Question: I like working on my schema directly within a database diagram. From there, you can set table properties, column properties, add columns, remove, etc. (in addition to, of course, being able to easily define relationships).
However, it doesn't seem to be possible to insert a column at the end of a table's columns or to reposition existing columns. I can insert a column by selecting an existing column and right-clicking > "Insert Column", but that column always appears above the selected column. When I do this and create the column, I cannot drag it to reposition the column despite the drag cursor appearing.
Is there a workaround?

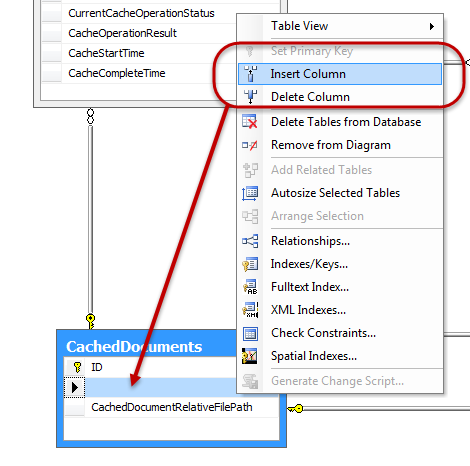
Answer: I like to use database diagrams too. If you right click on the header of the table and select Table View -> Standard you will be presented with an editable grid which allows you to add a column to the end of the table.
I should also say that you can also use Table View -> Modify Custom to allow you to modify all attributes of a column such identity etc. Once you have done this you can use Table View -> Custom to be able to update these.